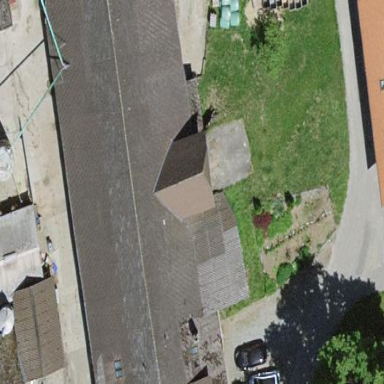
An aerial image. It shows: Farm building.